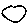
Label: circle